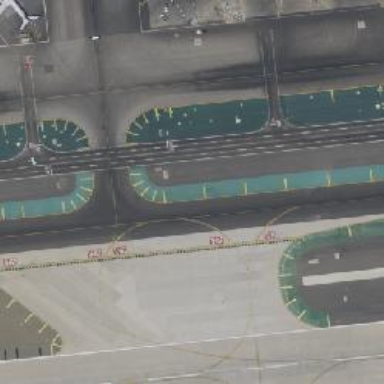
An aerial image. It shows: Image of taxiway at airport.